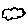
Label: cloud